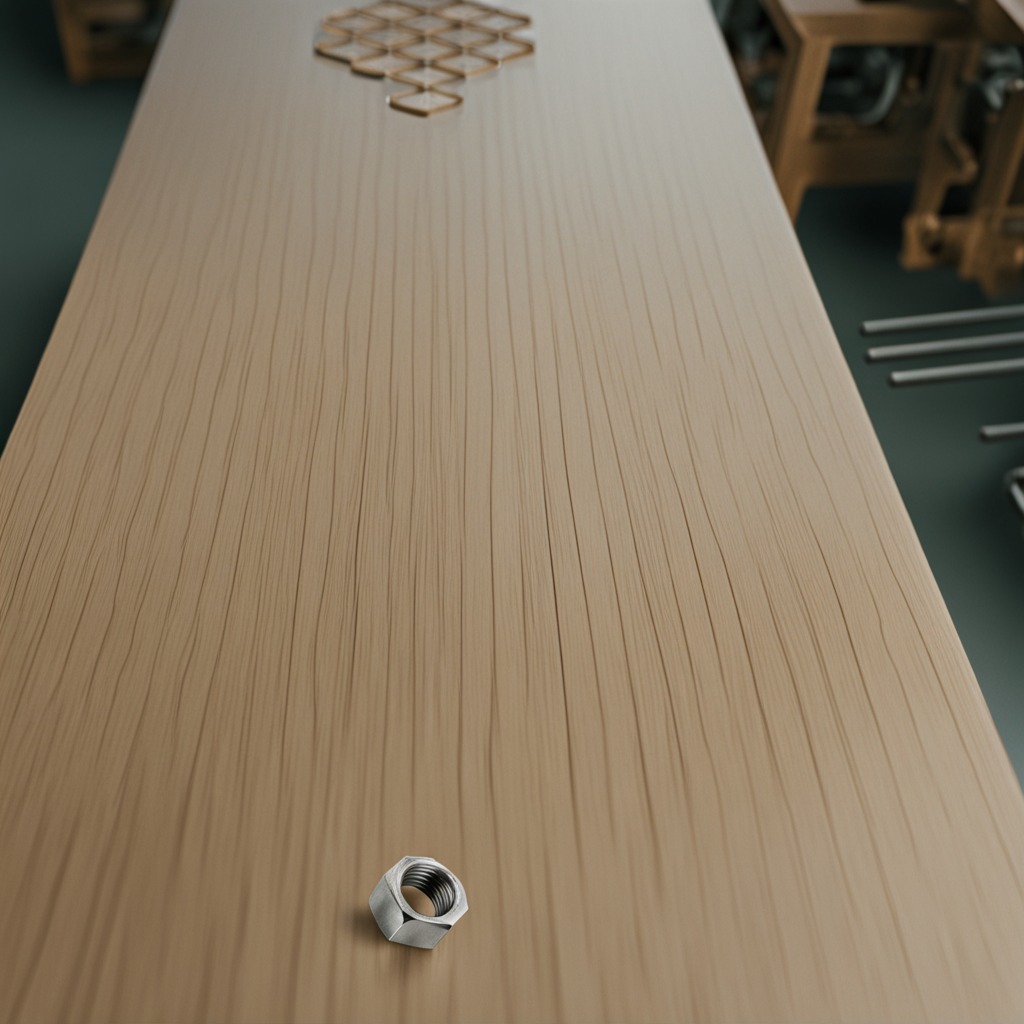
A metal nut is lying on the workbench inside a coastal fishing gear workshop.